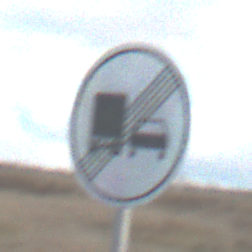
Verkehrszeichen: EndeUeberholverbotKraftfahrzeuge
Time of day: SunriseSunset
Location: Outdoor (RoadRail)
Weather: PartlyCloudy
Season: NotSpecified
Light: Natural